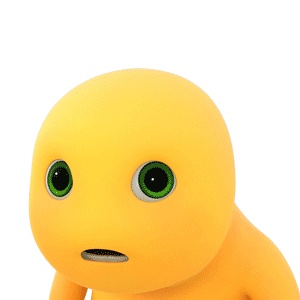
Label: nailong